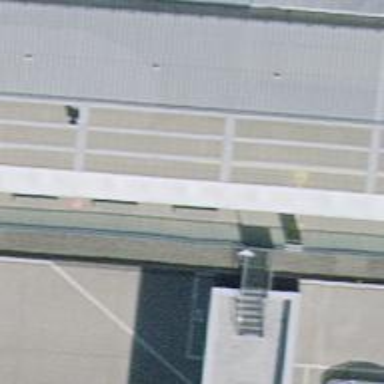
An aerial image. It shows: Airport gate.